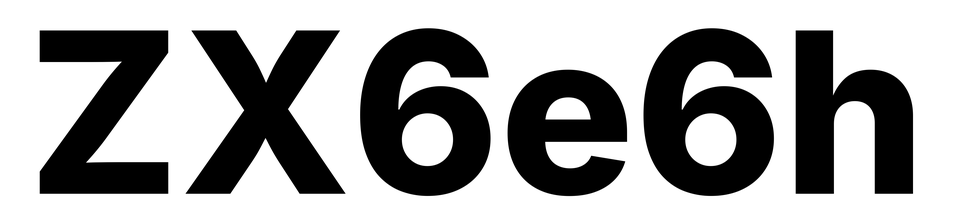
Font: Inter_ExtraBold